Question: From this question.
<URL>
I try to make daynamic modal by println in javaservlet.
I can fix it already, but i found all thai language show like ???????.
I try to fix by use
response.setContentType("text/html; charset=UTF-8") and response.setCharacterEncoding("UTF-8") Or I try to fix with jsp. But it not work.
/employees
jsp code.
'''
<%@ page language="java" contentType="text/html; charset=UTF-8" pageEncoding="UTF-8"%>
<%@ taglib uri="http://java.sun.com/jsp/jstl/core" prefix="c" %>
<%@ taglib uri="http://java.sun.com/jsp/jstl/functions" prefix = "fn" %>
<!DOCTYPE html>
<html>
<head>
<meta charset="UTF-8">
<title>Employees</title>
<jsp:include page="_header.jsp"></jsp:include>
</head>
<body>
<!-- Modal -->
<div class="modal fade" id="Modal" role="dialog">
<div class="modal-dialog">
<div class="modal-content">
<div class="modal-header">
</div>
<div class="modal-body">
</div>
<div class="modal-footer">
</div>
</div>
</div>
</div>
<script>
$(document).ready(function(){
$('.modal-dlg').on('click',function(){
var dataURL = $(this).attr('href');
$('.modal-dialog').load(dataURL,function(){
$('#Modal').modal({show:true});
});
});
});
</script>
<!-- End Modal -->
<div class="wrapper">
<jsp:include page="_menu.jsp"></jsp:include>
<div class="container">
<div class="row">
<div id="title_bar" class="btn-toolbar print_hide">
<button class="btn btn-info btn-sm pull-right modal-dlg" href="./employees/view"
title="New Employee">
<span class="glyphicon glyphicon-user">&nbsp</span>New Employee</button>
</div>
</div>
</div>
<jsp:include page="_footer.jsp"></jsp:include>
</div>
</body>
</html>
'''
/employees/view = /view?type=employees
jsp code
'''
<%@ page language="java" contentType="text/html; charset=UTF-8" pageEncoding="UTF-8"%>
<%@ taglib uri="http://java.sun.com/jsp/jstl/core" prefix="c" %>
<%@ taglib uri="http://java.sun.com/jsp/jstl/functions" prefix = "fn" %>
<form action="./employees/save_definition/-1" id="employees_form" class="form-horizontal" method="post" accept-charset="utf-8">
<div class="modal-content">
<div class="modal-header">
<div class="bootstap-dialog-header">
<div class="bootstrap-dialog-close-buttom" style="display: block;">
<button type="button" class="close" data-dismiss="modal">&times;</button>
<div class="bootstrap-dialog-title">phuuaichaihm</div>
</div>
</div>
</div>
<div class="modal-body">
<div id="required_fields_message">Fields in red are required</div>
<ul id="error_message_box" class="error_message_box"></ul>
<fieldset id="employee_basic_info">
<div class="form-group form-group-sm">
<label for="users_name" class="required control-label col-xs-3">Username:</label>
<div class='col-xs-8'>
<input type="text" name="users_name" value="" class="form-control input-sm" />
</div>
</div>
<div class="form-group form-group-sm">
<label for="users_password" class="required control-label col-xs-3">Password:</label>
<div class='col-xs-8'>
<input type="text" name="users_password" value="" class="form-control input-sm" />
</div>
</div>
<div class="form-group form-group-sm">
<label for="reusers_password" class="required control-label col-xs-3">Re-Password:</label>
<div class='col-xs-8'>
<input type="text" name="re_password" value="" class="form-control input-sm" />
</div>
</div>
<div class="form-group form-group-sm">
<label for="users_gender" class="control-label col-xs-3">Gender:</label>
<div class='col-xs-8'>
<select name="users_gender" id="users_gender" class="form-control">
<option value="0" selected="selected">Gender</option>
<option value="1">Male</option>
<option value="2">Female</option>
</select>
</div>
</div>
<div class="form-group form-group-sm">
<label for="users_name_title" class="control-label col-xs-3">Name Title:</label>
<div class='col-xs-8'>
<select name="users_name_title" id="users_name_title" class="form-control">
<option value="0" selected="selected">Name Title</option>
<option value="1">Mr.</option>
<option value="2">Miss</option>
<option value="3">Mrs.</option>
</select>
</div>
</div>
<div class="form-group form-group-sm">
<label for="users_first_name" class="required control-label col-xs-3">First Name:</label>
<div class='col-xs-8'>
<input type="text" name="users_first_name" value="" class="form-control input-sm" />
</div>
</div>
<div class="form-group form-group-sm">
<label for="users_last_name" class="required control-label col-xs-3">Last Name:</label>
<div class='col-xs-8'>
<input type="text" name="users_last_name" value="" class="form-control input-sm" />
</div>
</div>
<div class="form-group form-group-sm">
<label for="users_group" class="required control-label col-xs-3">Group:</label>
<div class='col-xs-8'>
<select name="users_group" id="users_group" class="form-control">
<option value="0" selected="selected">Group</option>
<option value="1">Administrator</option>
<option value="2">User</option>
<option value="3">View</option>
</select>
</div>
</div>
<div class="form-group form-group-sm">
<label for="users_address1" class="control-label col-xs-3">Address1:</label>
<div class='col-xs-8'>
<input type="text" name="users_address1" value="" class="form-control input-sm" />
</div>
</div>
<div class="form-group form-group-sm">
<label for="users_address2" class="control-label col-xs-3">Address2:</label>
<div class='col-xs-8'>
<input type="text" name="users_address2" value="" class="form-control input-sm" />
</div>
</div>
<div class="form-group form-group-sm">
<label for="users_city" class="control-label col-xs-3">City:</label>
<div class='col-xs-8'>
<select name="users_city" id="users_city" class="form-control">
<option value="0" selected="selected">City</option>
</select>
</div>
</div>
<div class="form-group form-group-sm">
<label for="users_state" class="control-label col-xs-3">State:</label>
<div class='col-xs-8'>
<select name="users_state" id="users_state" class="form-control">
<option value="0" selected="selected">State</option>
</select>
</div>
</div>
<div class="form-group form-group-sm">
<label for="users_province" class="control-label col-xs-3">Province:</label>
<div class='col-xs-8'>
<select name="users_province" id="users_province" class="form-control">
<option value="0" selected="selected">Province</option>
<c:forEach items="${provincesList}" var="lists" >
<option value="${lists.provinceCode}">${lists.provinceNameTh}</option>
</c:forEach>
</select>
</div>
</div>
<div class="form-group form-group-sm">
<label for="users_zip" class="control-label col-xs-3">Zip:</label>
<div class='col-xs-8'>
<input type="text" name="users_zip" value="" class="form-control input-sm" />
</div>
</div>
<div class="form-group form-group-sm">
<label for="users_country" class="control-label col-xs-3">Country:</label>
<div class='col-xs-8'>
<select name="users_country" id="users_country" class="form-control">
<option value="0" selected="selected">Country</option>
</select>
</div>
</div>
<div class="form-group form-group-sm">
<label for="users_phone_number" class="control-label col-xs-3">Phone Number:</label>
<div class='col-xs-8'>
<input type="text" name="users_phone_number" value="" class="form-control input-sm" />
</div>
</div>
<div class="form-group form-group-sm">
<label for="users_email" class="control-label col-xs-3">Email:</label>
<div class='col-xs-8'>
<input type="text" name="users_email" value="" class="form-control input-sm" />
</div>
</div>
</fieldset>
</div>
<div class="modal-footer">
<div class="bootstrap-dialog-footer">
<div class="bootstrap-dialog-footer-buttons">
<button id="submit" class="btn btn-primary">Submit</button>
</div>
</div>
</div>
</div>
</form>
'''

You can see my bootstap table on employees not ploblem with thai language, but bootstap modal have ploblem with thai language.
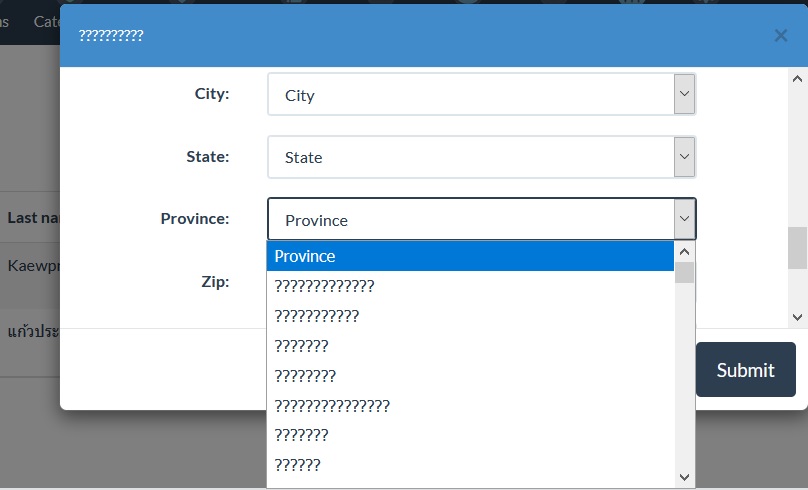
Answer: I found this problem come from in my servlet code. But i don't known why.
viewServlet.java
'''
@WebServlet(urlPatterns = { "/view" })
public class viewSerlvet extends HttpServlet {
private static final long serialVersionUID = 1L;
public viewSerlvet() {
super();
}
@Override
protected void doGet(HttpServletRequest request, HttpServletResponse response)
throws ServletException, IOException {
HttpSession session = request.getSession();
// Check User has logged on
userAccount loginedUser = myUtils.getLoginedUser(session);
// Not logged in
if (loginedUser == null) {
// Redirect to login page.
response.sendRedirect(request.getContextPath() + "/login");
return;
}
// Store info to the request attribute before forwarding.
request.setAttribute("user", loginedUser);
String errorString = null;
Connection conn = myUtils.getStoredConnection(request);
String typeQuerystring = request.getParameter("type");
String definitionIDQuerystring = request.getParameter("definitionid");
PrintWriter pw = response.getWriter();
if (definitionIDQuerystring == null) {
switch (typeQuerystring)
{
case "employees":
List<provinces> provincesList = null;
try {
provincesList = dbUtils.queryProvinces(conn);
} catch (SQLException e) {
e.printStackTrace();
errorString = e.getMessage();
}
request.setAttribute("provincesList", provincesList);
break;
case "customers":
break;
case "suppilers":
break;
case "stocklocation":
break;
case "categories":
break;
case "items":
break;
case "profile":
break;
default:
response.getWriter().print("Invalid Parameter!");
}
}
else {
switch (typeQuerystring)
{
case "employees":
break;
case "customers":
break;
case "suppilers":
break;
case "stocklocation":
break;
case "categories":
break;
case "items":
break;
case "profile":
break;
default:
response.getWriter().print("Invalid Parameter!");
}
}
// Store info in request attribute, before forward to views
request.setAttribute("errorString", errorString);
// Forward to /WEB-INF/views/productListView.jsp
RequestDispatcher dispatcher = request.getServletContext()
.getRequestDispatcher("/WEB-INF/views/viewView.jsp");
// .getRequestDispatcher("/WEB-INF/test.jsp");
dispatcher.forward(request, response);
}
@Override
protected void doPost(HttpServletRequest request, HttpServletResponse response)
throws ServletException, IOException {
doGet(request, response);
}
}
'''